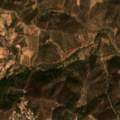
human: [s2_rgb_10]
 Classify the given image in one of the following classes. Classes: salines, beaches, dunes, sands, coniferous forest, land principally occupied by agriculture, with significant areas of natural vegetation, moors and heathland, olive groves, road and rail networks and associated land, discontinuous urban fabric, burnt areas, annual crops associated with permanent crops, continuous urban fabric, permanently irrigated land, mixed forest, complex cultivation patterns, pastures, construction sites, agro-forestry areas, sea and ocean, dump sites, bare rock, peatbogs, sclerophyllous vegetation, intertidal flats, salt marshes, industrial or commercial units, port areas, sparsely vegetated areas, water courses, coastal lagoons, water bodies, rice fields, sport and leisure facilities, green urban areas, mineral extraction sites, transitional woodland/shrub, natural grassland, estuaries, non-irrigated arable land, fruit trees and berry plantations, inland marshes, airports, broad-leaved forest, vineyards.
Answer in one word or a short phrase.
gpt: discontinuous urban fabric, land principally occupied by agriculture, with significant areas of natural vegetation, mixed forest, transitional woodland/shrub